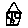
Label: house